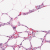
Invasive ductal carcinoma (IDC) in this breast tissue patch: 0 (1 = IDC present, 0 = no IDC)